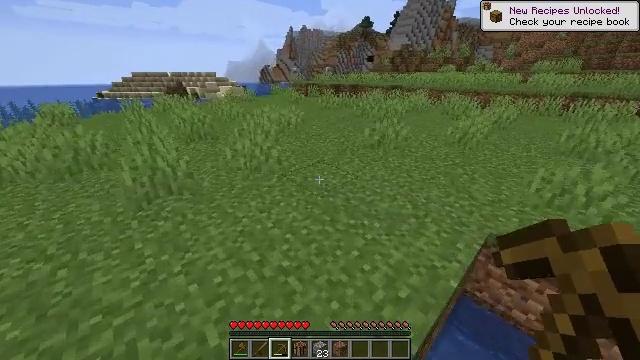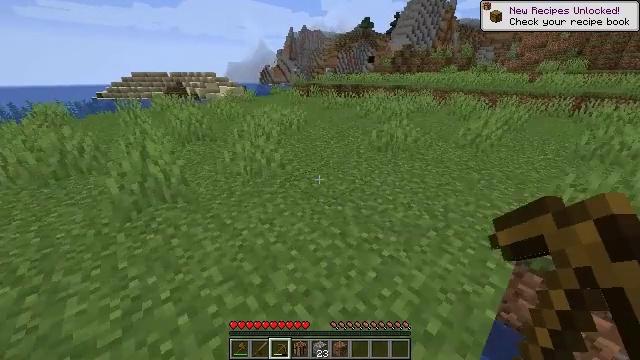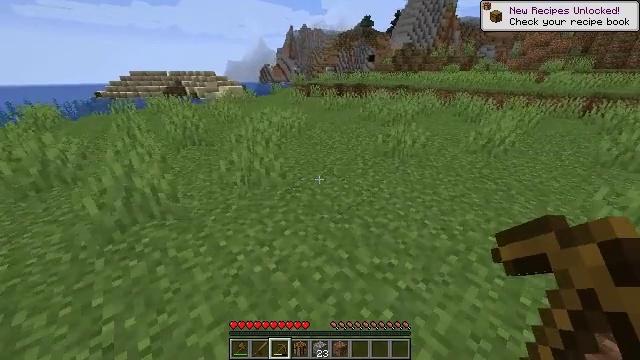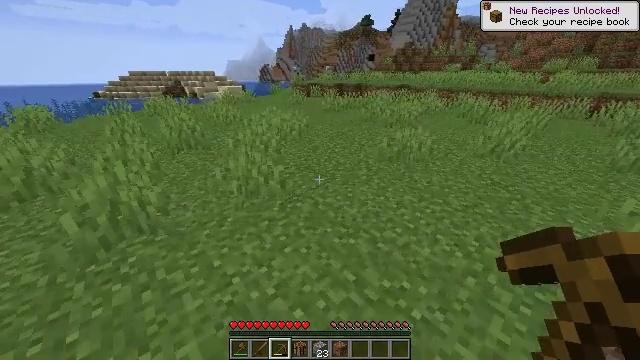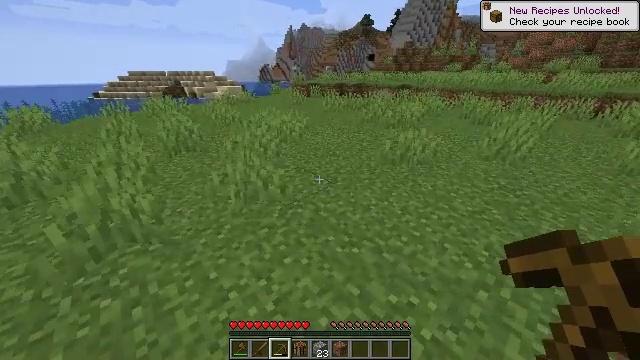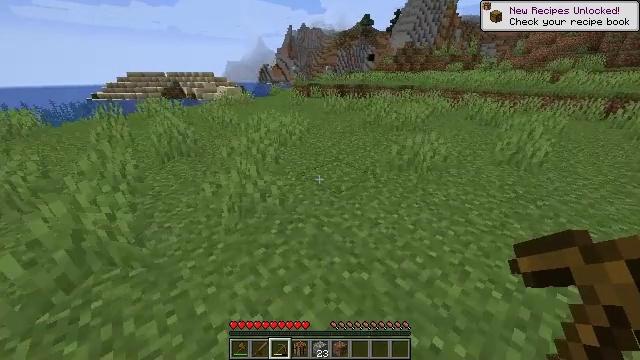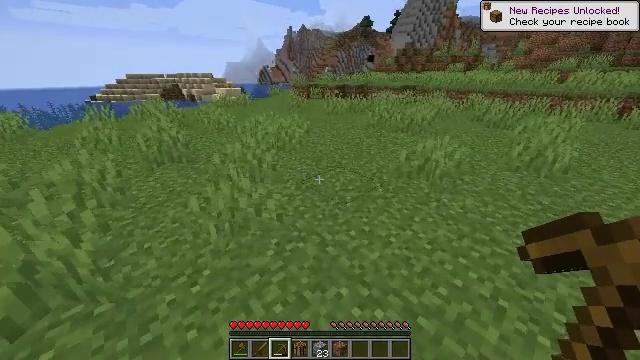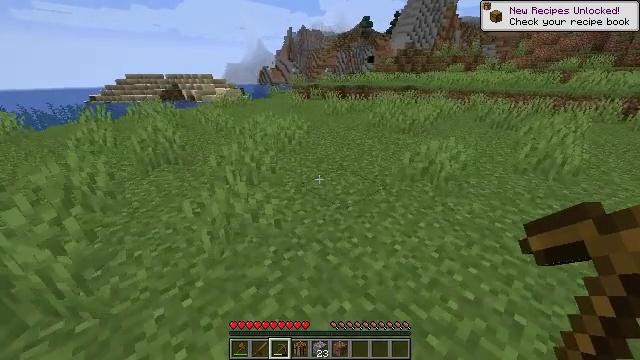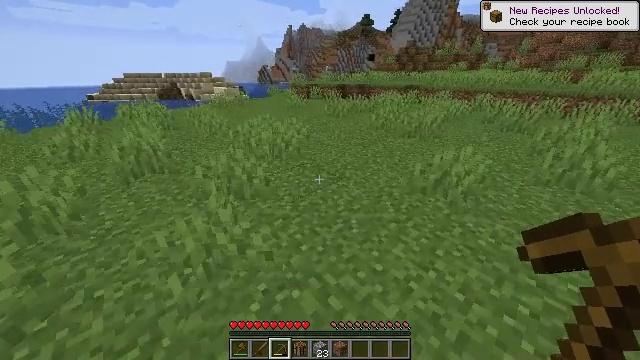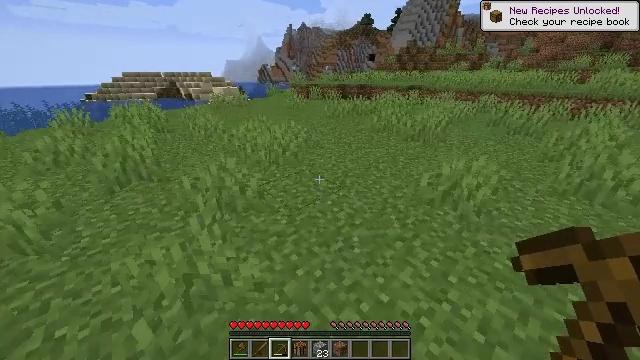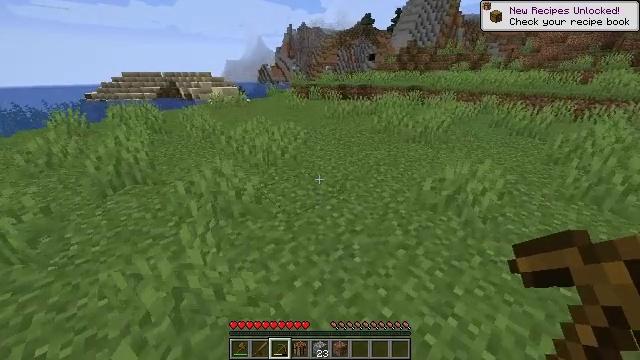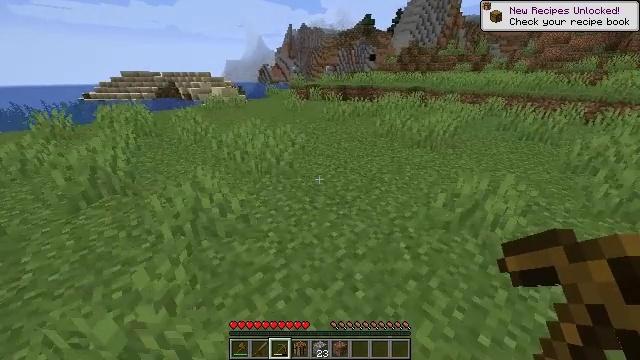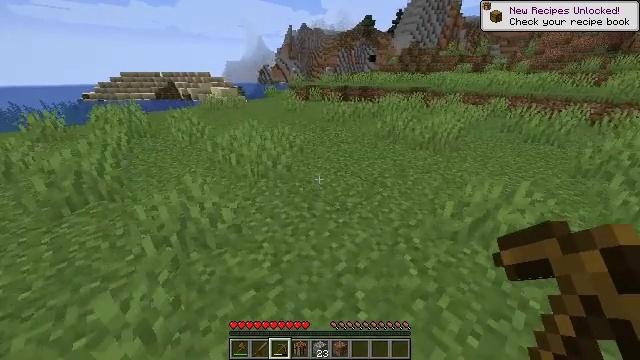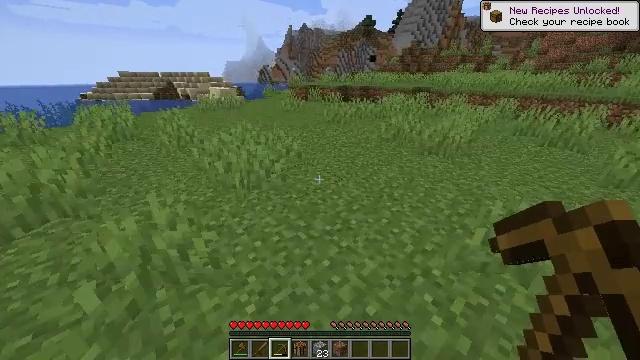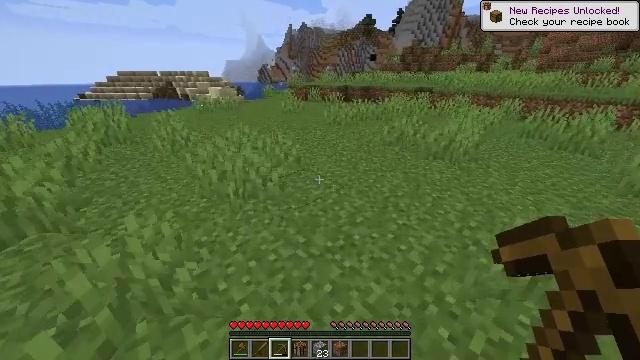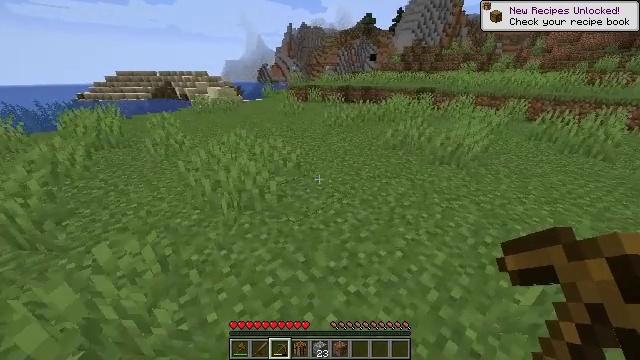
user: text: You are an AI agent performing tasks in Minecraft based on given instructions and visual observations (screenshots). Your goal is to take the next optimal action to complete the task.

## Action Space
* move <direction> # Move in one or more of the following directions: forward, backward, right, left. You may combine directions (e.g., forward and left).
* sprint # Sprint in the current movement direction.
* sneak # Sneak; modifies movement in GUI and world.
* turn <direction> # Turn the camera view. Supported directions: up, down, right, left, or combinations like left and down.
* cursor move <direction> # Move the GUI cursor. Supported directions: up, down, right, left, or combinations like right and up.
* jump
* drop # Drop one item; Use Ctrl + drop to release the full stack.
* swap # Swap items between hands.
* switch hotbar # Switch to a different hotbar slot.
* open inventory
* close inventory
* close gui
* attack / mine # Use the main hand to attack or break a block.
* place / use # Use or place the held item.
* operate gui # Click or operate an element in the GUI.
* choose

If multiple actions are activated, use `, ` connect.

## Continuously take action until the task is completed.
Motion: motion action
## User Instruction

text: Mine tall grass from the ground.
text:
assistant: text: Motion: move forward
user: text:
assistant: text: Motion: move forward
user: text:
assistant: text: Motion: move forward
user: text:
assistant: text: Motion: move forward
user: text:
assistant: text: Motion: move forward
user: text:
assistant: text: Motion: move forward
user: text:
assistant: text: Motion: move forward
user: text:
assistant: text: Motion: move forward
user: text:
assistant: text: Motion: move forward
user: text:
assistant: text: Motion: move forward
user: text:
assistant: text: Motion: move forward
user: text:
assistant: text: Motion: move forward
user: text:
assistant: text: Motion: move forward
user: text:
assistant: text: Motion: move forward
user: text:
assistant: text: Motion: move forward
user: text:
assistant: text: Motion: move forward
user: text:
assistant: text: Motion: move forward
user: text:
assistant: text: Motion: move forward
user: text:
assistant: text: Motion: move forward
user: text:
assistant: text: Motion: move forward
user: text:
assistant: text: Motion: move forward
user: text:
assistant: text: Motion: move forward, turn right
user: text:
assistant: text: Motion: move forward, turn right and up
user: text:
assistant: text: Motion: move forward, turn right
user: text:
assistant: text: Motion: move forward, turn right and up
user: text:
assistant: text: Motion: move forward, turn right
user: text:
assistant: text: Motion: move forward, turn right
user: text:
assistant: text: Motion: move forward, turn right
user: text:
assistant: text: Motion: move forward
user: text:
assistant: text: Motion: move forward